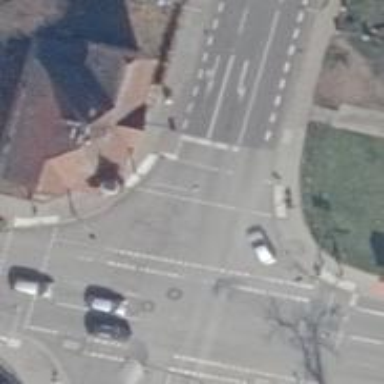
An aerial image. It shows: Road crossing with traffic signals.